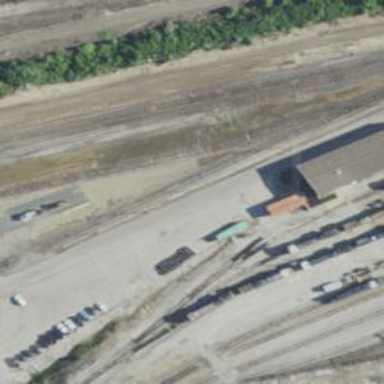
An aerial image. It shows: Railway yard used for servicing trains.